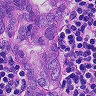
Metastatic tissue present: yes